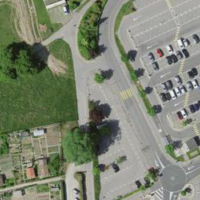
EUNIS habitat code: 54
Species observed at this site:
Trifolium repens
Ficus carica